Question: I am working in level set method, specially Lankton method <URL>. It based on Bhattacharyya to control the evolution of contour. To understand it, the first we consider global method in which given an input image and a contour. The contour divides the image into inside and outside region. The Bhattacharyya distance is calculated by
'''
B=sqrt (P_in.*P_out)
'''
where P_in and P_pout are pdf of inside and outside regions.
To applied Bhattacharyya for global level set you can see source code at <URL>. Now we return the Lankton paper. It is local level set. In which, he divides the image into small region by Ball function. Then, the contour will separate these regions into inside and outside region. Each small regions have P_in and P_out. And we can calculate Bhattacharyya distance. I done that step. But I cannot implement final step as formual. Can you help me???

and Av and Au is area of inside and outside of these regions. This is my main code. You can download at <URL>
'''
for its = 1:max_its % Note: no automatic convergence test
%-- get the curve's narrow band
idx = find(phi <= 1.2 & phi >= -1.2)';
[y x] = ind2sub(size(phi),idx);
%-- get windows for localized statistics
xneg = x-rad; xpos = x+rad; %get subscripts for local regions
yneg = y-rad; ypos = y+rad;
xneg(xneg<1)=1; yneg(yneg<1)=1; %check bounds
xpos(xpos>dimx)=dimx; ypos(ypos>dimy)=dimy;
%-- re-initialize u,v,Ain,Aout
Ain=zeros(size(idx)); Aout=zeros(size(idx));
B=zeros(size(idx));integral=zeros(size(idx));
%-- compute local stats
for i = 1:numel(idx) % for every point in the narrow band
img = I(yneg(i):ypos(i),xneg(i):xpos(i)); %sub image
P = phi(yneg(i):ypos(i),xneg(i):xpos(i)); %sub phi
upts = find(P<=0); %local interior
Ain(i) = length(upts)+eps;
vpts = find(P>0); %local exterior
Aout(i) = length(vpts)+eps;
%% Bha distance
p = imhist(I(upts))/ Ain(i) + eps; % leave histograms unsmoothed
q = imhist(I(vpts)) / Aout(i) + eps;
B(i) = sum(sqrt(p.* q));
term2= sqrt(p./q)/Aout(i) - sqrt(q./p)/Ain(i); %Problem in here===I don't know how to code the integral term
integral(i) =sum(term2(:));
end
F =-B./2.*(1./Ain - 1./Aout) - integral./2;
'''
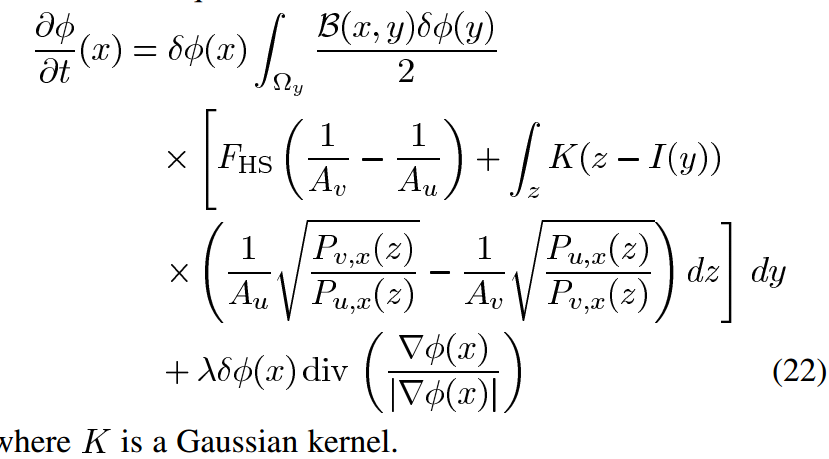
Answer: I tried this - no idea if its correct - its has no histogram smoothing (I dont think it is necessary)
'''
if type==3 % Set up for bhatt
F=zeros(size(idx,1),2);
for i = 1:numel(idx)
img2 = img(yneg(i):ypos(i),xneg(i):xpos(i));
P = phi(yneg(i):ypos(i),xneg(i):xpos(i));
upts = find(P<=0); %local interior
Ain = length(upts)+eps;
[u,~] = hist(img2(upts),1:256);
vpts = find(P>0); %local exterior
Aout = length(vpts)+eps;
[v,~] = hist(img2(vpts),1:256);
Ap = Ain;
Aq = Aout;
In=Ap;
Out=Aq;
try
p = ((u)) ./ Ap + eps;
q = ((v)) ./ Aq + eps;
catch
g
end
B = sum(sqrt(p .* q));
F(i)=B.*((1/numel(In))-(1/numel(Out)))+(0.5.*(1/numel(In)*(q(img(idx(i))+1)... /p(img(idx(i))+1))))-(0.5.*(1/numel(Out)*(p(img(idx(i))+1)/q(img(idx(i))+1))));
end
'''